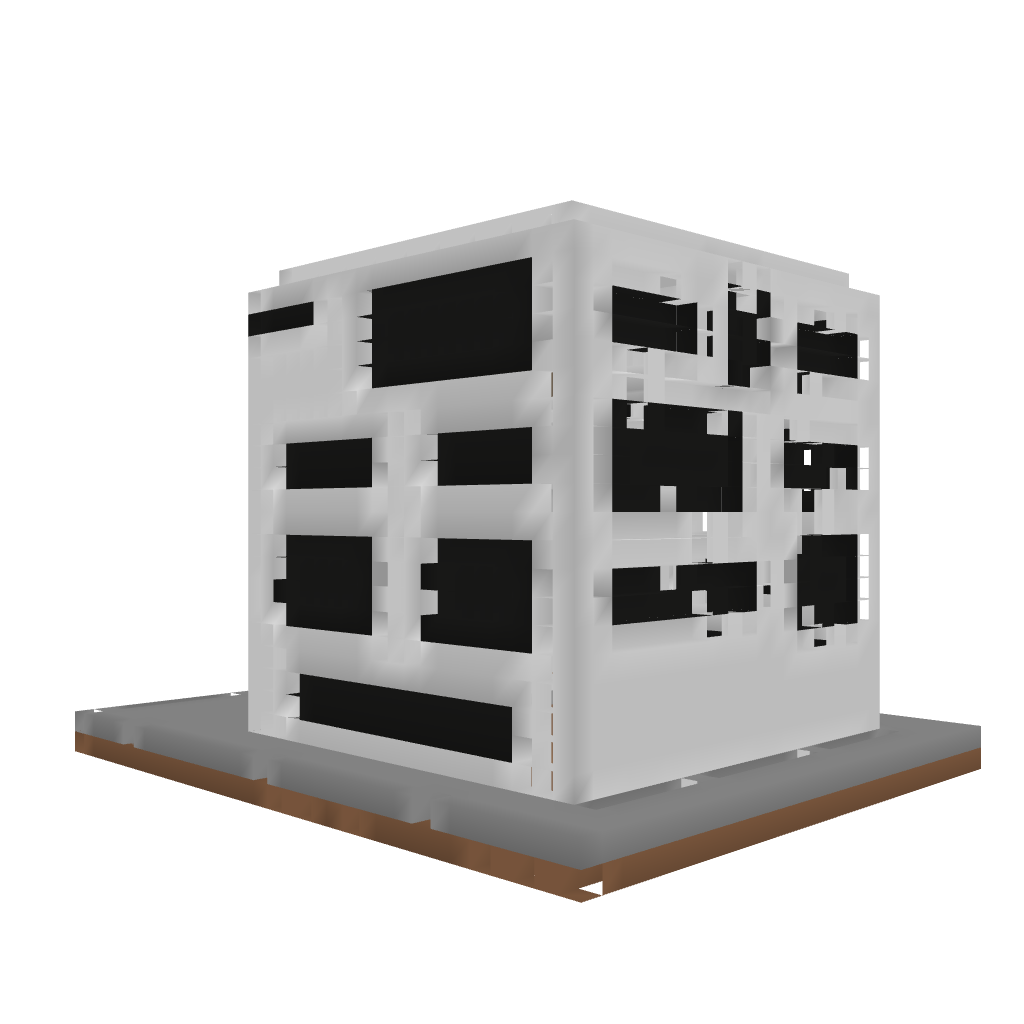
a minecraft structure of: Hotel/Hospital/Office/Shop Building